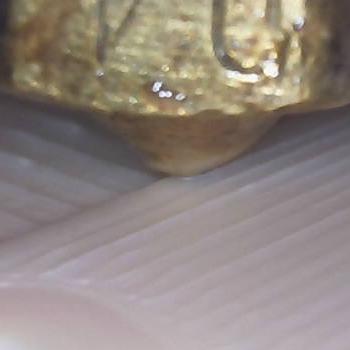
Flow rate: 105%